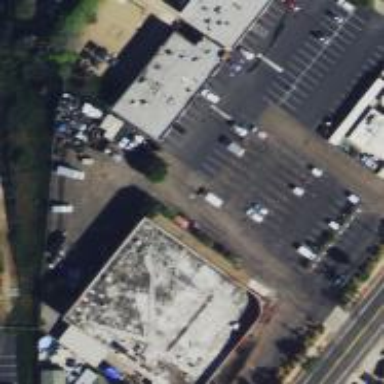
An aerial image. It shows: Commercial building.